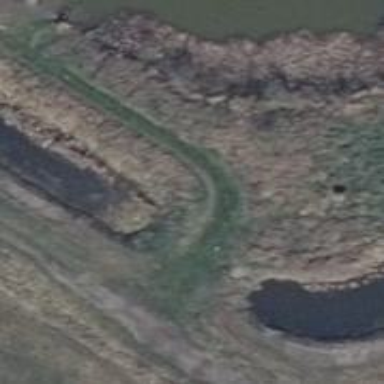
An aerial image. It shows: Grass track with grade 5 tracktype.